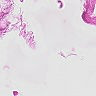
Metastatic tissue present: no